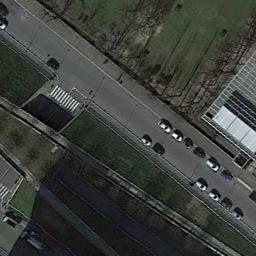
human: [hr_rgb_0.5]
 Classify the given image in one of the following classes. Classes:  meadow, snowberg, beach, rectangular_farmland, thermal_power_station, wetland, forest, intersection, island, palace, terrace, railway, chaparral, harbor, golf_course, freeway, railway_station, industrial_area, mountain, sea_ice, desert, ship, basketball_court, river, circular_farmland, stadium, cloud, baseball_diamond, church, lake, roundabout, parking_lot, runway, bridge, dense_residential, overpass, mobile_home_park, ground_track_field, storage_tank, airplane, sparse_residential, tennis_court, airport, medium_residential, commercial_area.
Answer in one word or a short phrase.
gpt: freeway